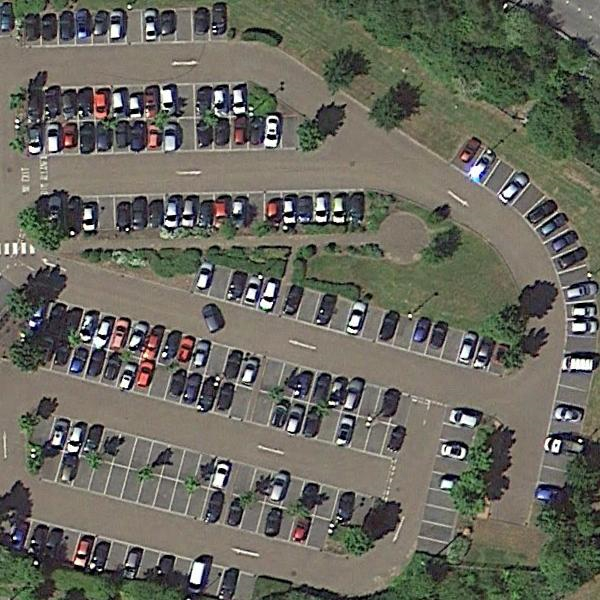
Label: Parking